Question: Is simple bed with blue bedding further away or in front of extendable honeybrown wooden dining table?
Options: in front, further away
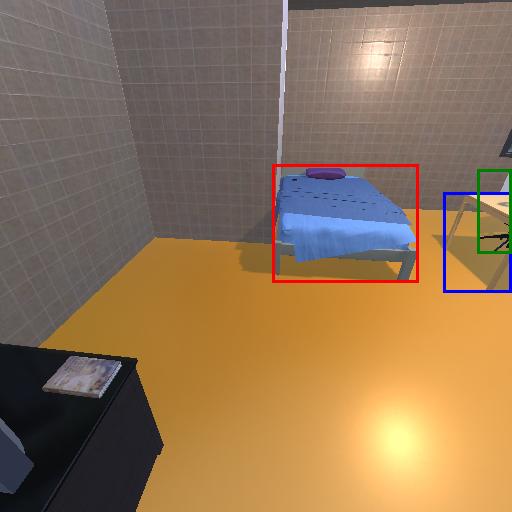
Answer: in front